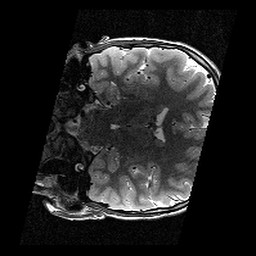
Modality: T2w
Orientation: coronal
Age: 11
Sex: male
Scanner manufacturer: siemens
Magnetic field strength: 3 T
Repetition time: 9.23 s
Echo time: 0.067 s